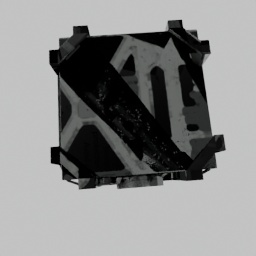
Label: tools